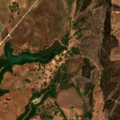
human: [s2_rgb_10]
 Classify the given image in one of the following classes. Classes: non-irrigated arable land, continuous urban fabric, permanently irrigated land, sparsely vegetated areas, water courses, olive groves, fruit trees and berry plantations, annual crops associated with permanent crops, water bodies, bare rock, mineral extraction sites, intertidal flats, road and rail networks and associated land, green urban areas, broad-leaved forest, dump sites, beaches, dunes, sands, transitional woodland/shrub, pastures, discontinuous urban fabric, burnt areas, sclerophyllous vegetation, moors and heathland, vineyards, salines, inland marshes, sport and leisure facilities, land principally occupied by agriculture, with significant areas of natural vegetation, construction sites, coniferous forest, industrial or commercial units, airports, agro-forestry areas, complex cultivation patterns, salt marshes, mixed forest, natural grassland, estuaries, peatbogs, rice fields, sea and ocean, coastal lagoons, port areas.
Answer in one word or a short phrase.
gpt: olive groves, complex cultivation patterns, land principally occupied by agriculture, with significant areas of natural vegetation, broad-leaved forest, transitional woodland/shrub